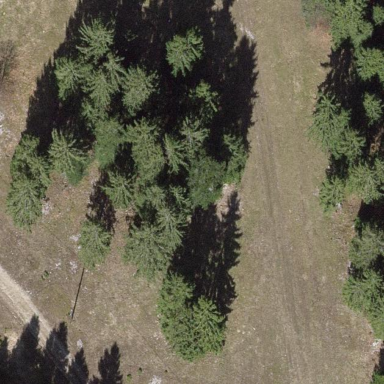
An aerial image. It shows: Forest area.